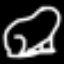
Label: frog